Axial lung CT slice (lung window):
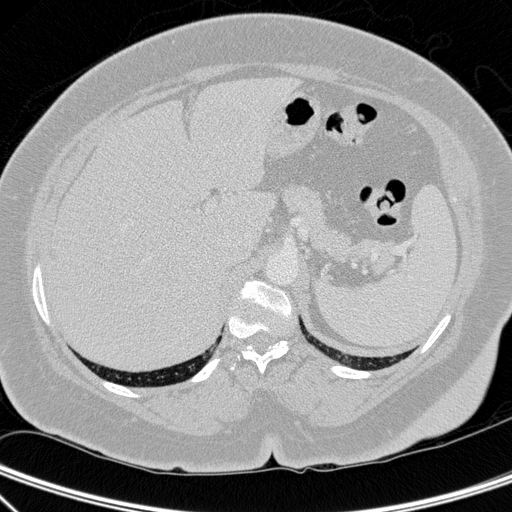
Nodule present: no